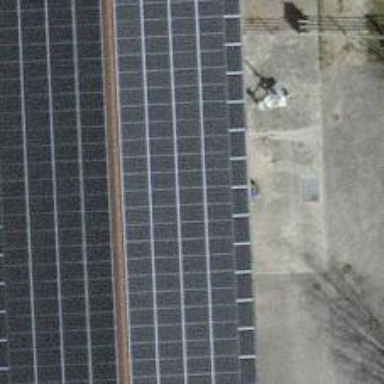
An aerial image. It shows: Solar power generator using photovoltaic panels.